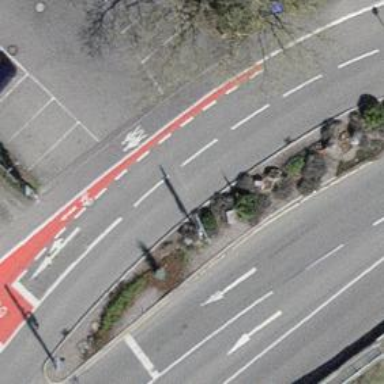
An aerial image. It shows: Residential road with asphalt surface. There is cycle lane on the left side.